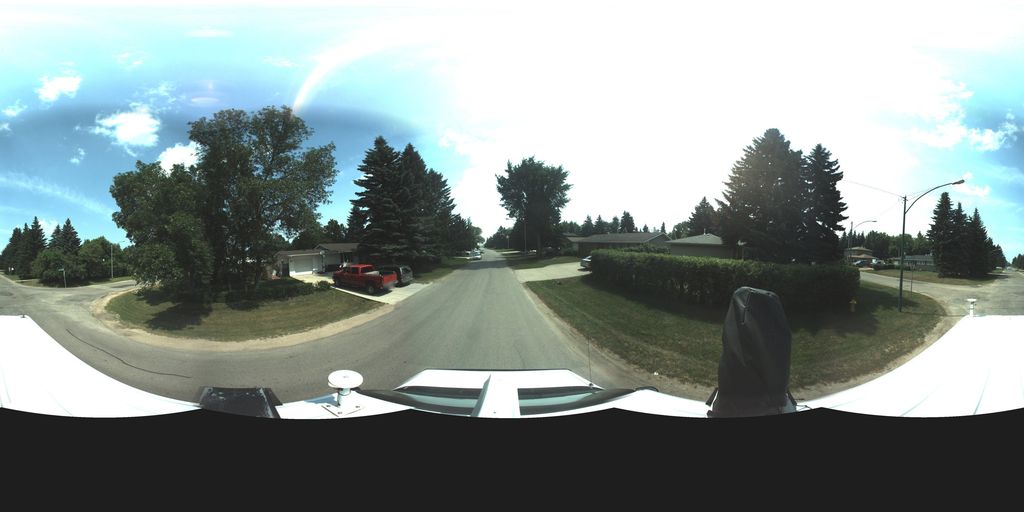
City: saskatoon